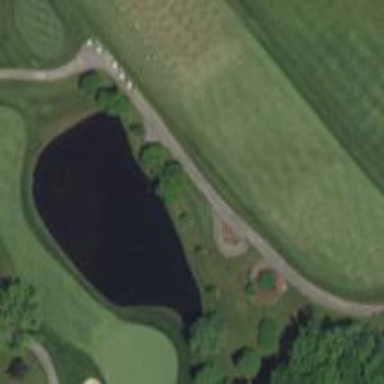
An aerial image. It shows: Path for both roads and golfers.